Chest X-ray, PA view. Patient: 59 years old, sex F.
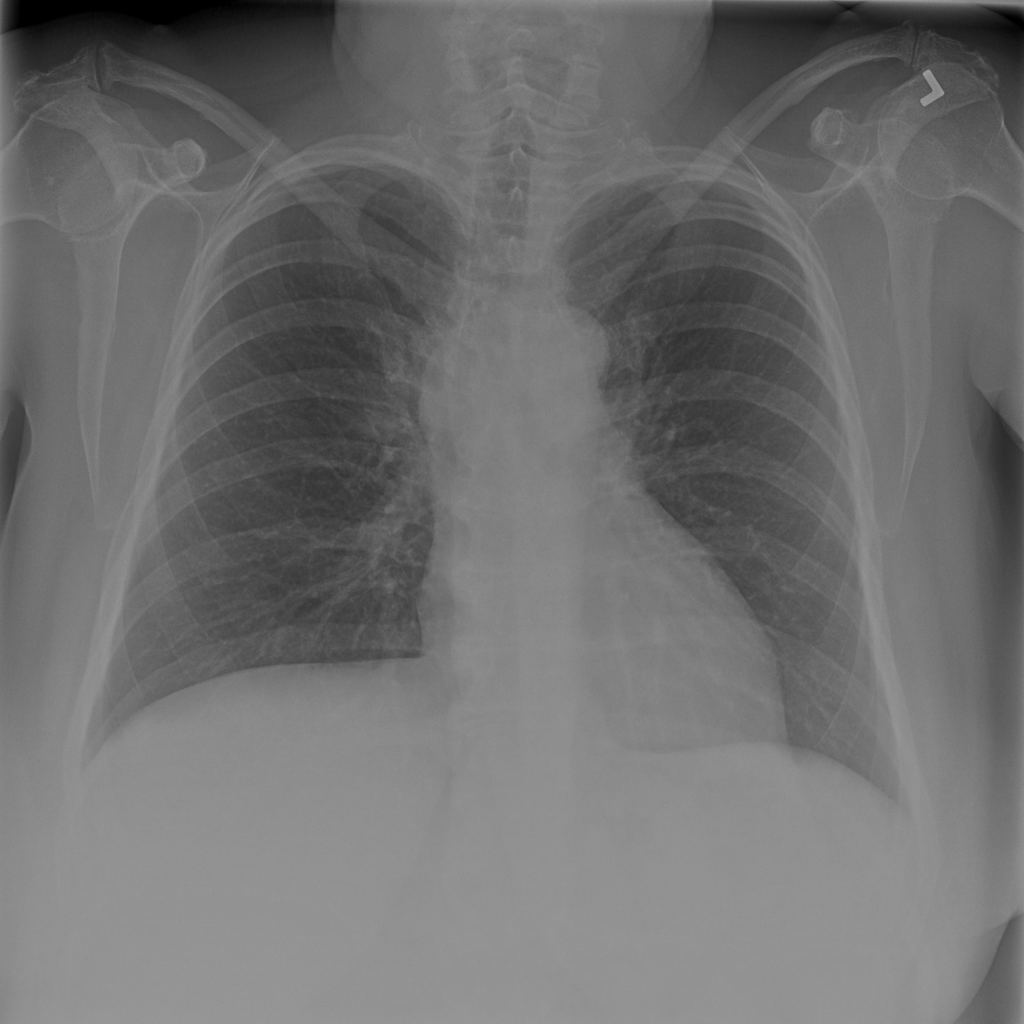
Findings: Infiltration